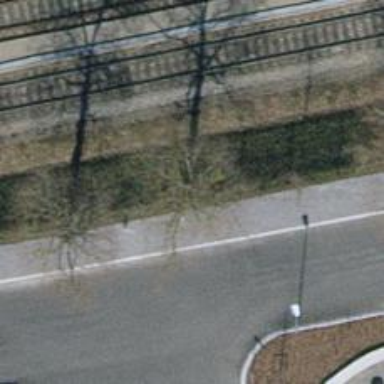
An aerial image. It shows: Avenue lined with trees.